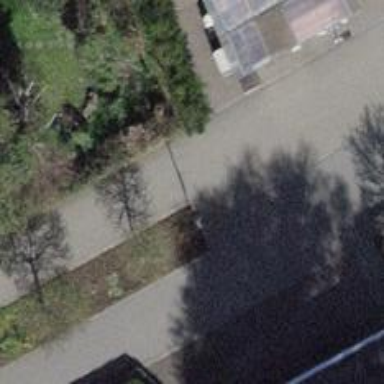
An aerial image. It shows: Cycleway.